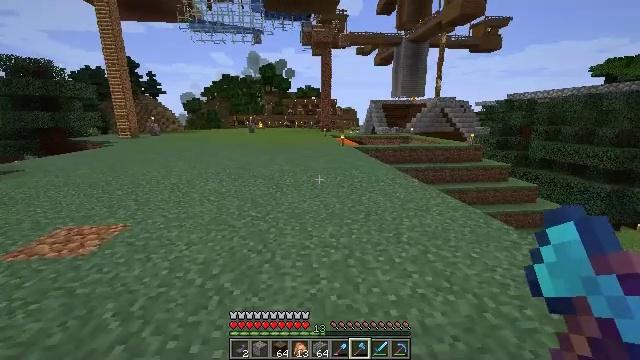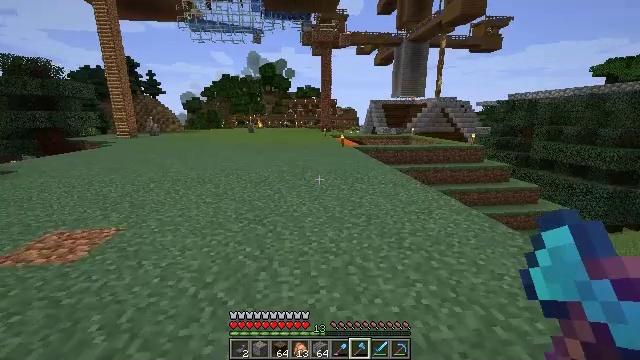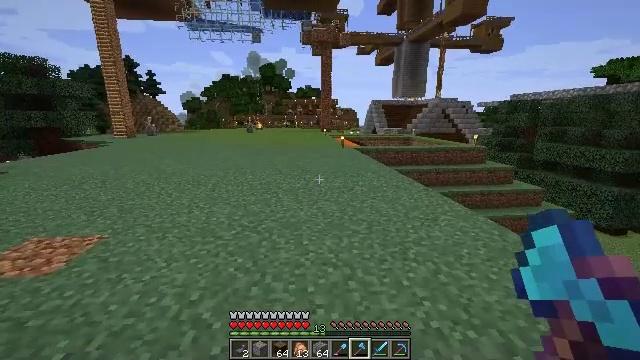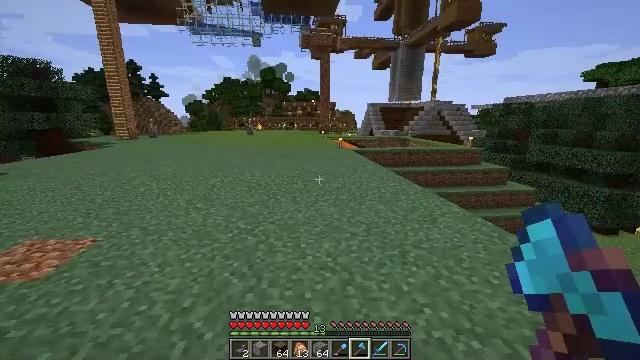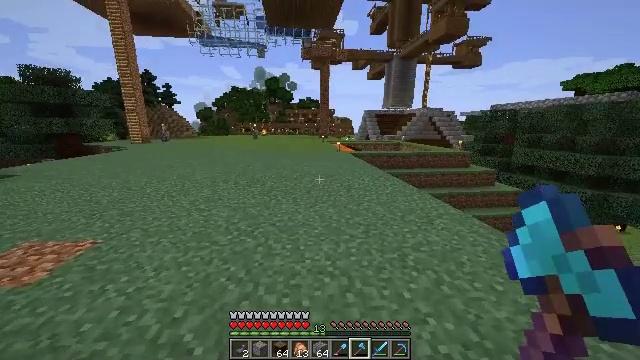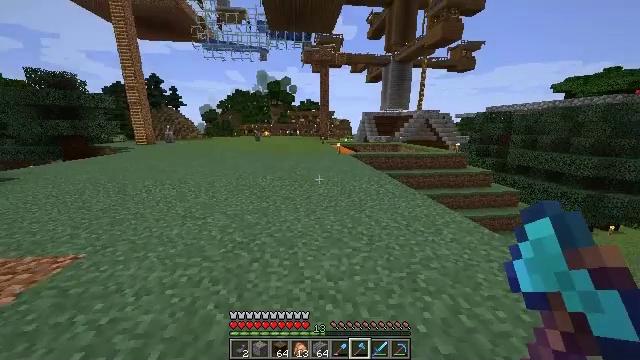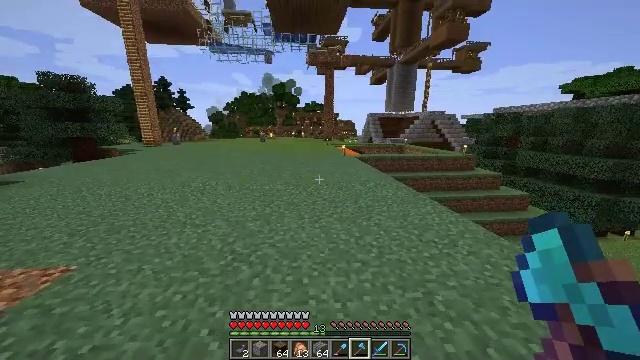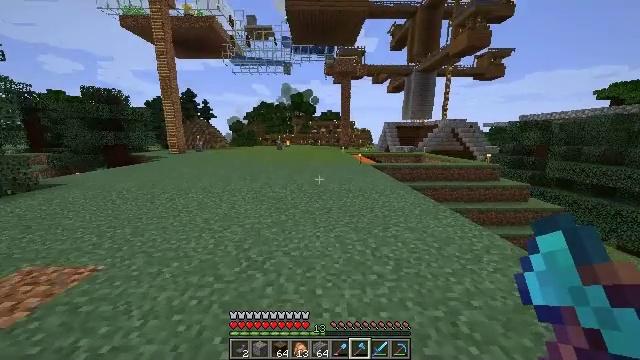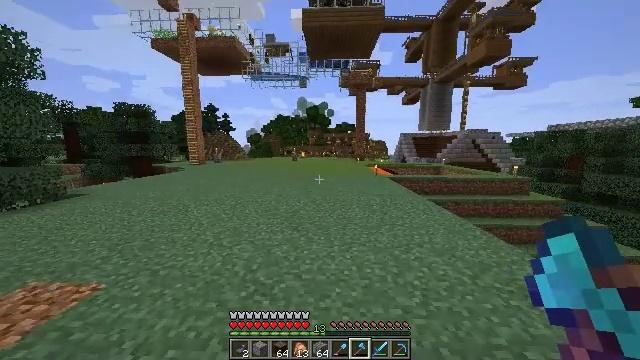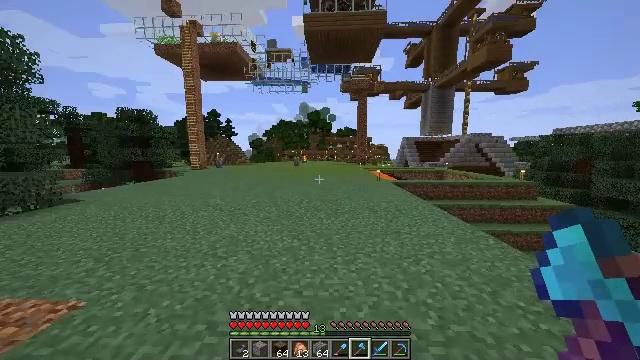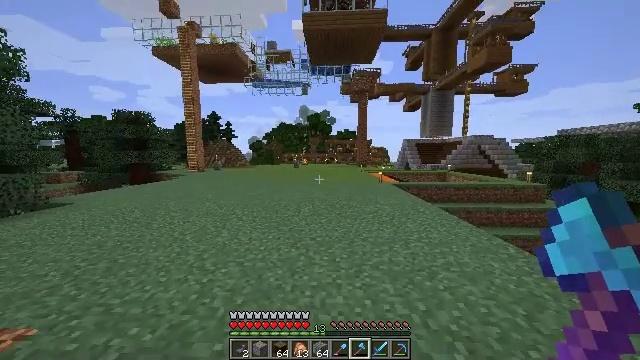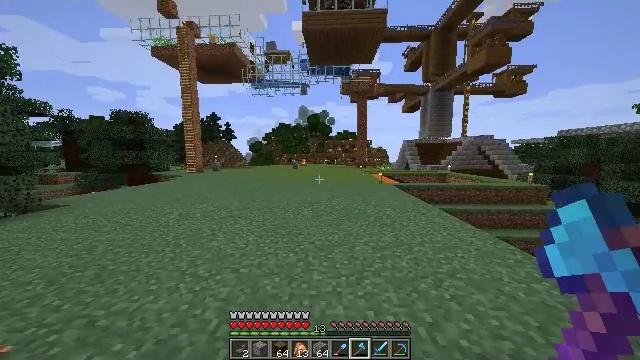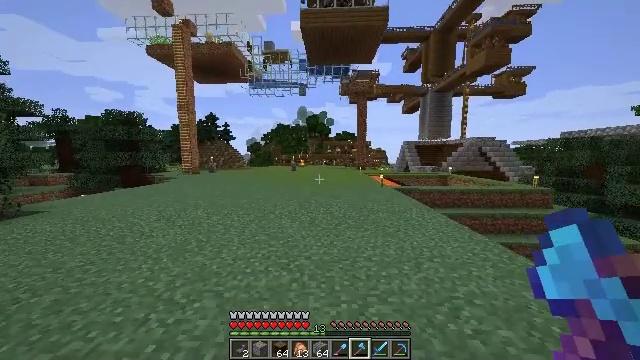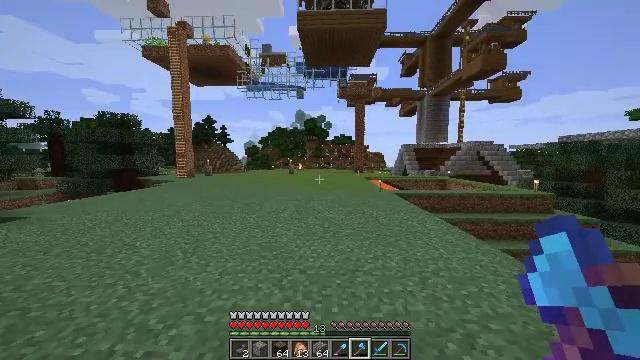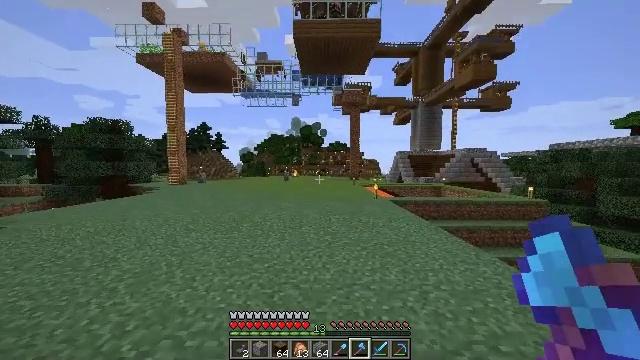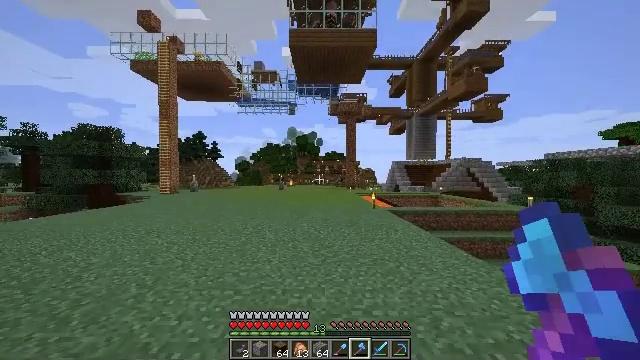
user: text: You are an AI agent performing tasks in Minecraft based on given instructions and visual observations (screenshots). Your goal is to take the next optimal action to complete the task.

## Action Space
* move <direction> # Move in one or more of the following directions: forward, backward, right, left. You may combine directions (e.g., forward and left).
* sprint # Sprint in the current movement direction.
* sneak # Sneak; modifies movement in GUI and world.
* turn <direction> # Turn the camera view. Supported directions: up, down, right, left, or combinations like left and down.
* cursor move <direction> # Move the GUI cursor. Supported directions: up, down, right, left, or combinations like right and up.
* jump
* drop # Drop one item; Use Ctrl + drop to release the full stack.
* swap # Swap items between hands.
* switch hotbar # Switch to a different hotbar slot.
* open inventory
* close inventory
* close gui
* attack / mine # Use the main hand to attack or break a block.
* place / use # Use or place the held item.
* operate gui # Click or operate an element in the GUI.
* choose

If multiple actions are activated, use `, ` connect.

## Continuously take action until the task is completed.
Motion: motion action
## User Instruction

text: Collect the large fern.
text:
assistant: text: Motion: move forward
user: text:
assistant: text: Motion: move forward, sprint
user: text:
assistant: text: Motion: move forward, sprint
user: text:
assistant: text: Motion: move forward, sprint
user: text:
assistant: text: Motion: move forward, sprint
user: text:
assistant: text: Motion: move forward, turn left
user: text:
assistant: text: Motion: move forward, turn left and up
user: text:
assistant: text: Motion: move forward, sprint, turn left and up
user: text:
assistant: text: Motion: move forward, sprint, turn up
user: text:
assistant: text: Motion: move forward, sprint
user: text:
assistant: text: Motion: move forward, sprint
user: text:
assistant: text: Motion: move forward, sprint
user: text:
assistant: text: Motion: move forward, sprint
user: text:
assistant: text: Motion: move forward, sprint, turn right and up
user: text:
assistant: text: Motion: move forward, turn right and up
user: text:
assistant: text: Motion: move forward, turn up, jump
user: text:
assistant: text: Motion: move forward, jump
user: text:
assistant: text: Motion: move forward, jump
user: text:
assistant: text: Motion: move forward, jump
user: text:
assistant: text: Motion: move forward, jump
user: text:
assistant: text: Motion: move forward, jump
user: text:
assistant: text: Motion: move forward, jump
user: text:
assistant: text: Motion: move forward, jump
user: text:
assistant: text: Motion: move forward, sprint, jump
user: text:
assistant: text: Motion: move forward, sprint, jump
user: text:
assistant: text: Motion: move forward, sprint, jump
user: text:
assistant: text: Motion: move forward, sprint, jump
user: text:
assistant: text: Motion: move forward, sprint, turn down, jump
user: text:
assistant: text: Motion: move forward, turn down, jump
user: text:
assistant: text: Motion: move forward, turn right and down, jump